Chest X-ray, PA view. Patient: 24 years old, sex M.
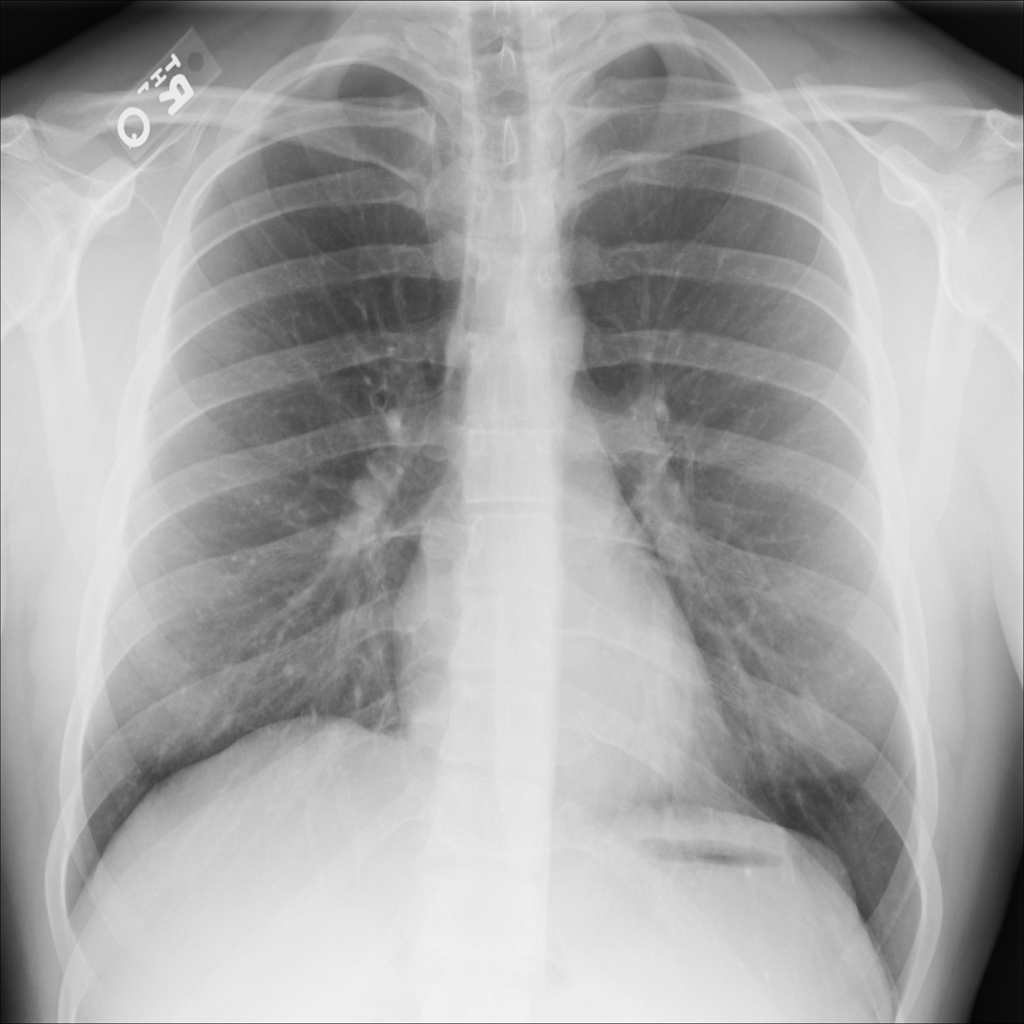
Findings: No Finding